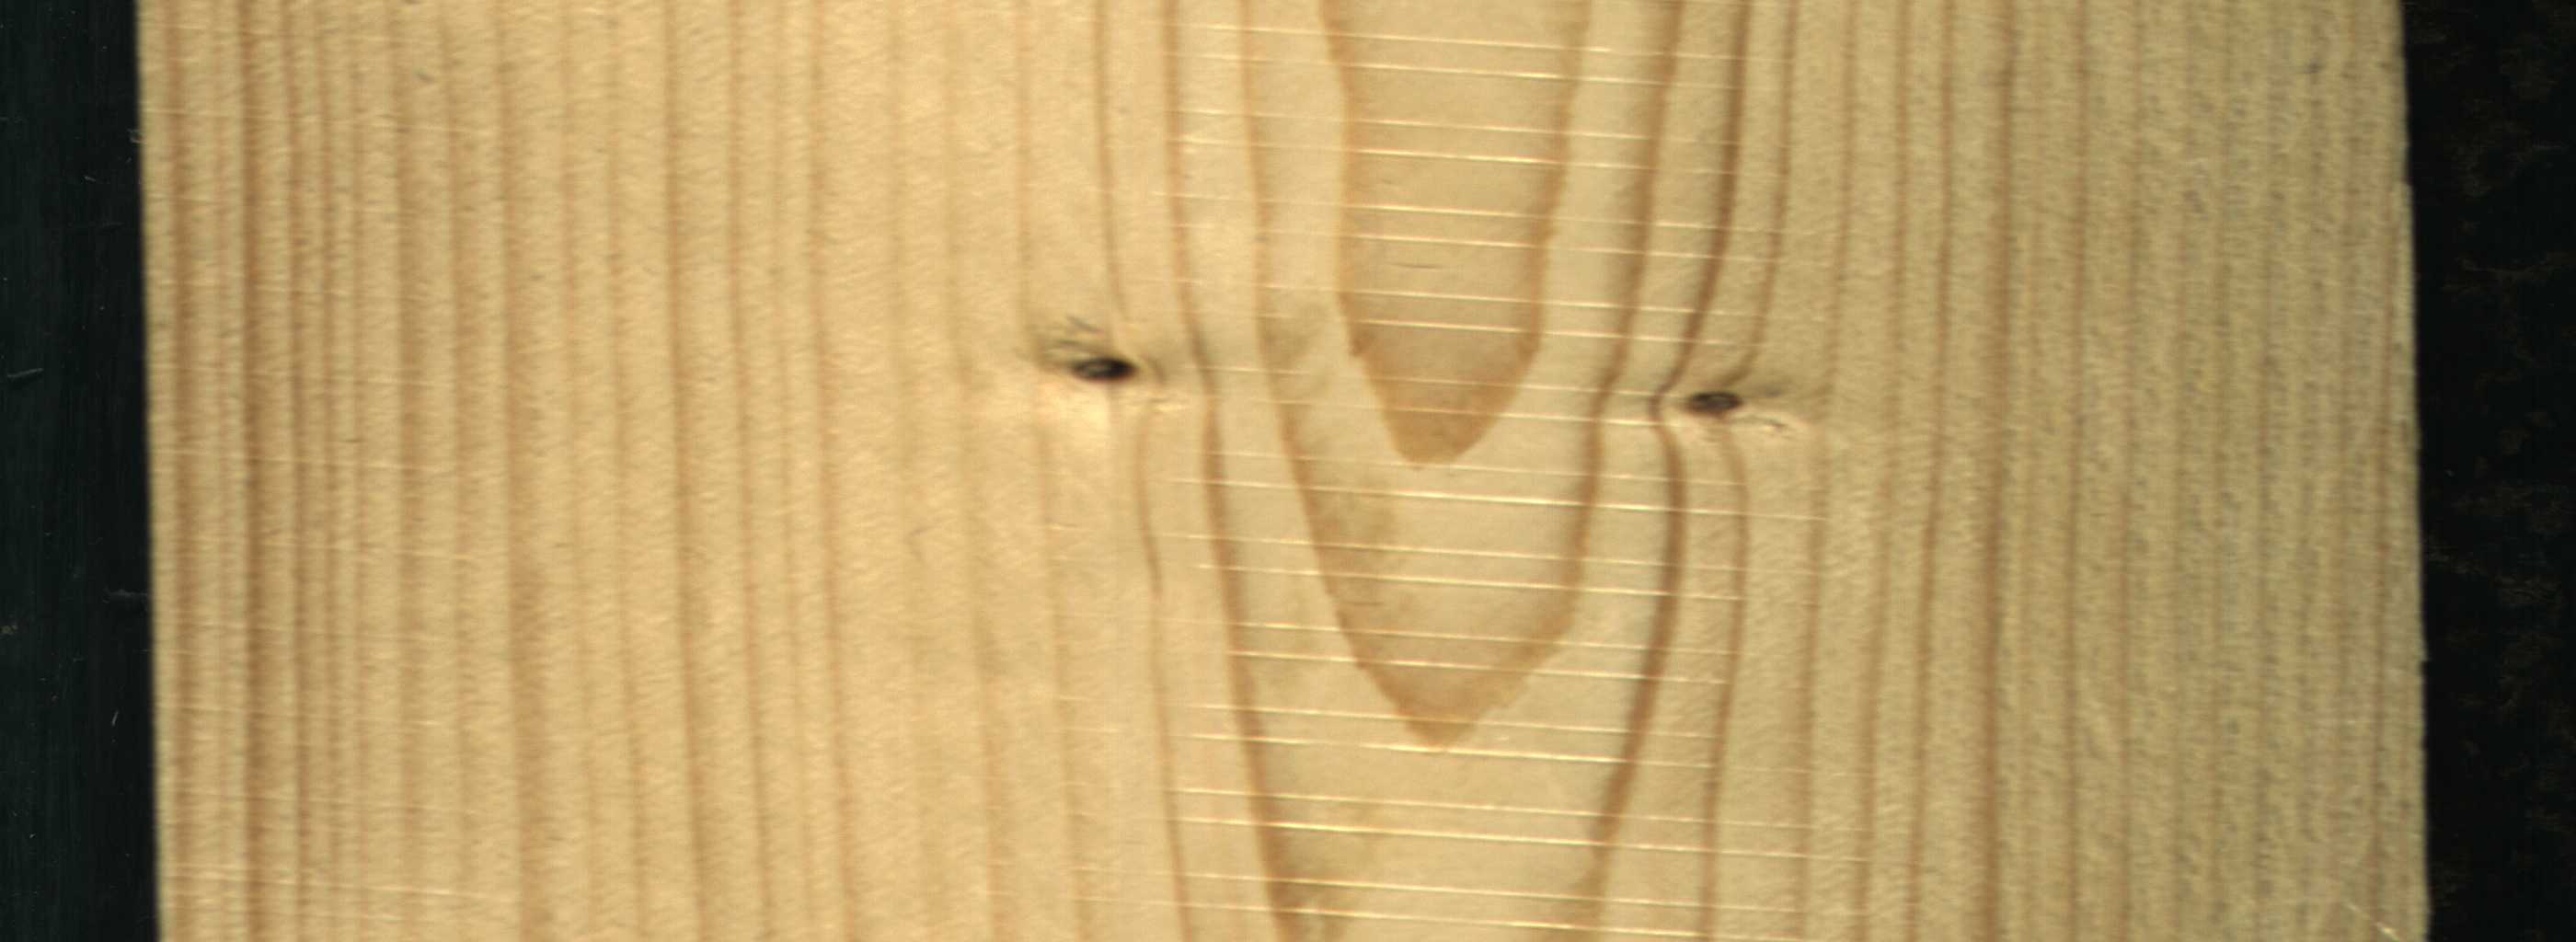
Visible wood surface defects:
Dead_Knot
Live_Knot